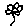
Label: flower